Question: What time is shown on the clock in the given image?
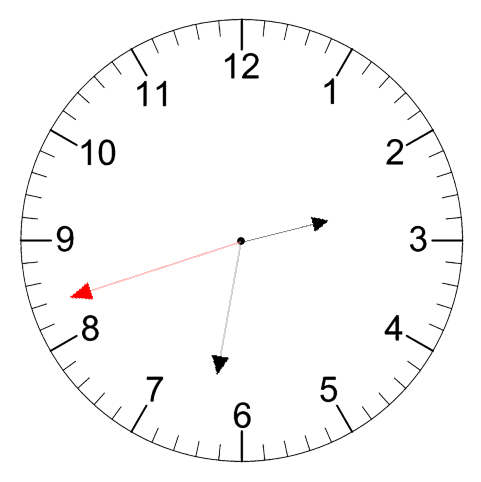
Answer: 02:31:42